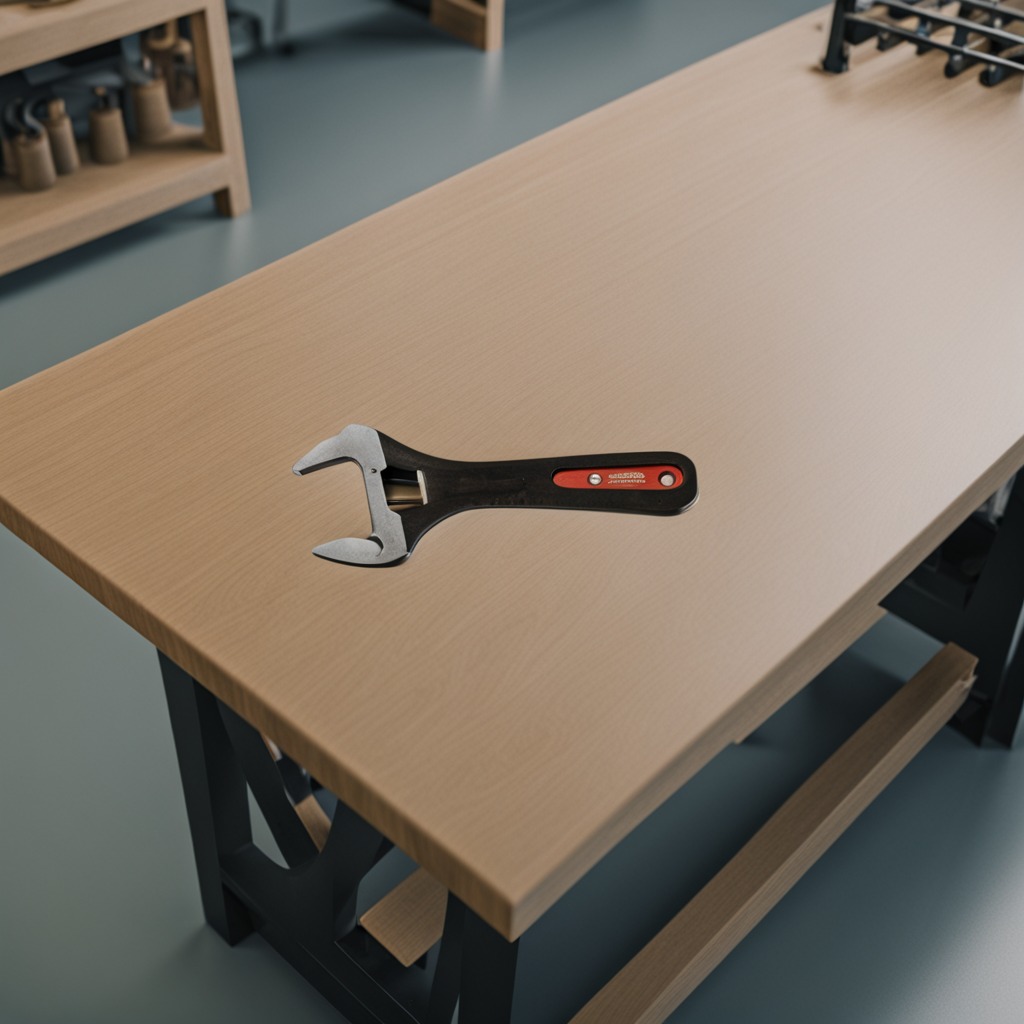
A wrench is lying on the workbench inside a coastal fishing gear workshop.